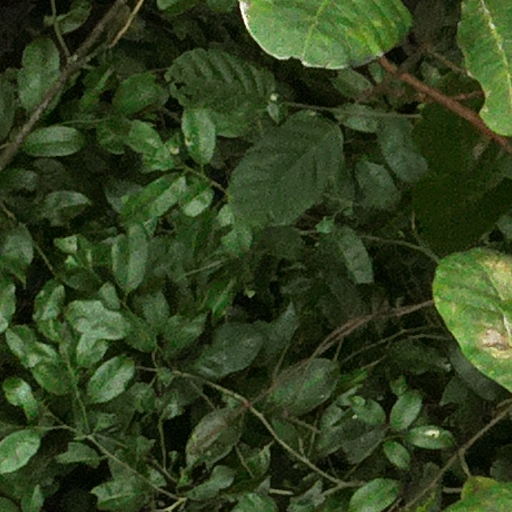
Species: Anacardium excelsum
GBIF accepted scientific name: Anacardium excelsum
Crown area (m\u00b2): 95.206